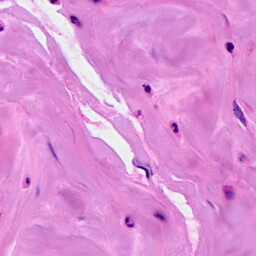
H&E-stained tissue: Breast